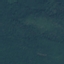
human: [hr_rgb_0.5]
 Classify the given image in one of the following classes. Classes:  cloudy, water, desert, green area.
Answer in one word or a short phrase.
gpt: green area